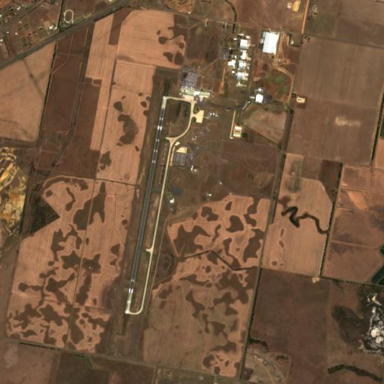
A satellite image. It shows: International public aerodrome (airport).